Field crop: maize
Growth stage: 2
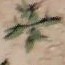
Species: atriplex